Question: I am trying to make a grid that takes up 100% of the width of the browser window, firstly i am not sure on how to go about this grid and secondly I am wanting a div to have a random position within that grid, but will only fill the position if it is not occupied already.
I guess my question is, how would I go about it and if its even possible.
I'm guessing I would need a db to log all positions?
ps: When I say grid I don't mean 960 grid or any of them framework grids i'm just wanting a simple square grid
although i'm looking for each square to be 15px by 15px and the 'border' to be only 1px
Thanks for your help.
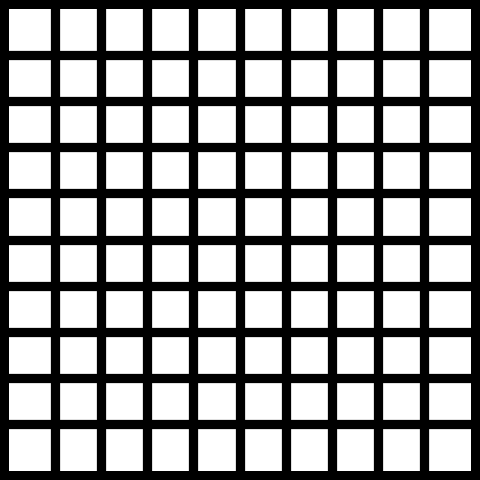
Answer: You can set a '<div>''s position with CSS:
'''
#div1 {
position: absolute;
left: 100px;
top: 100px;
width: 15px;
height: 15px;
}
'''
should work. Then, knowing each div's coordinates via their left/top (store those somewhere) as well as how big they are, you can check for "collisions" when placing a new one with some simple math.
For example, to check if a single div 'New' collides with an 'Existing' one you can check if any of 'New''s corners is within the 'Existing''s square, for example:
- -